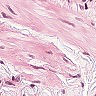
Metastatic tissue present: no